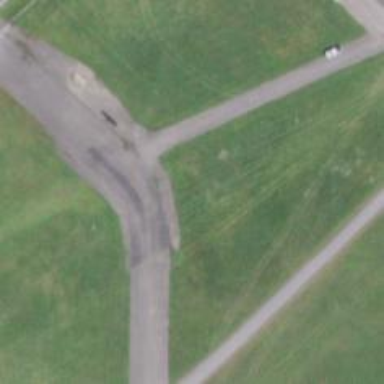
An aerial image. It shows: Service road that used to be taxiway for historic airport.